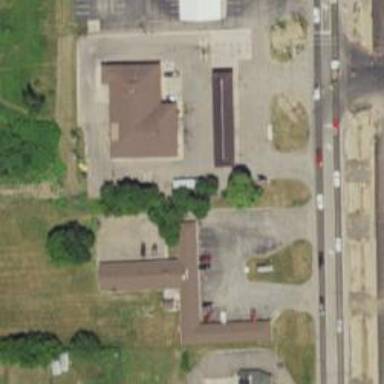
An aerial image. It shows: Convenience shop.